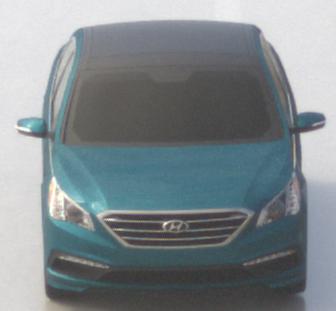
Make: Hyundai
Model: Sonata
Detailed model: Gen. 7
Model produced from: 2015
Model produced until: 2017
Doors: 4
Color: blue
Road condition: wet road
Daytime: midday
Contrast: medium contrast